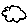
Label: cloud